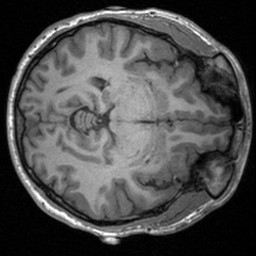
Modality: T1w
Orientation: axial
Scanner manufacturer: siemens
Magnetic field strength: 3 T
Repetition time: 1.9 s
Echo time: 0.00226 s